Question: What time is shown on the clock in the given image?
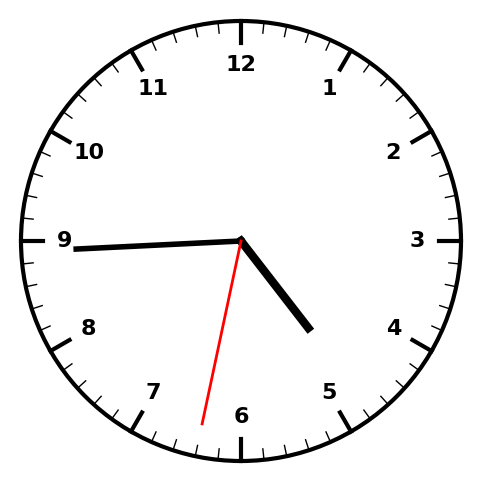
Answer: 04:44:32